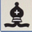
Piece: bB